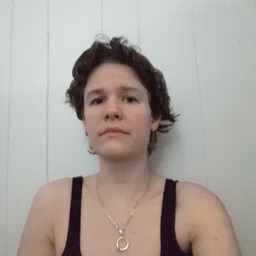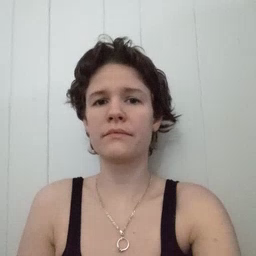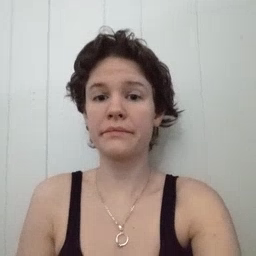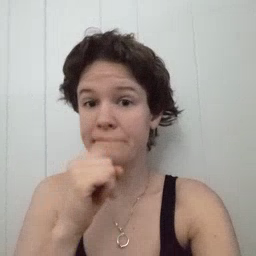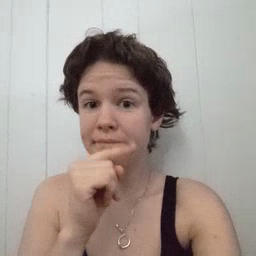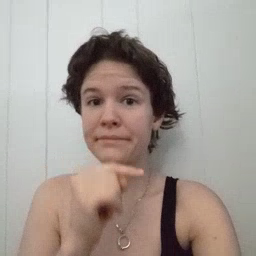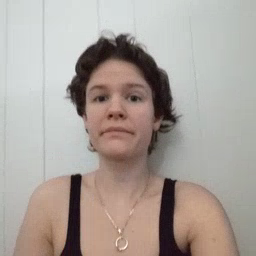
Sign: mouse